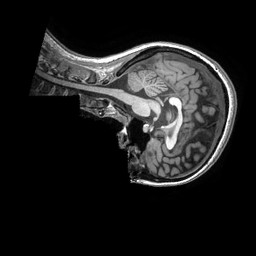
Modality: T1w
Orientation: sagittal
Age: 24
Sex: female
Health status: healthy
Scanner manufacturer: ge